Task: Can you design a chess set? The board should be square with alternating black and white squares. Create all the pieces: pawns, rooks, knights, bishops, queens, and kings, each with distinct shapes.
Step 1504:
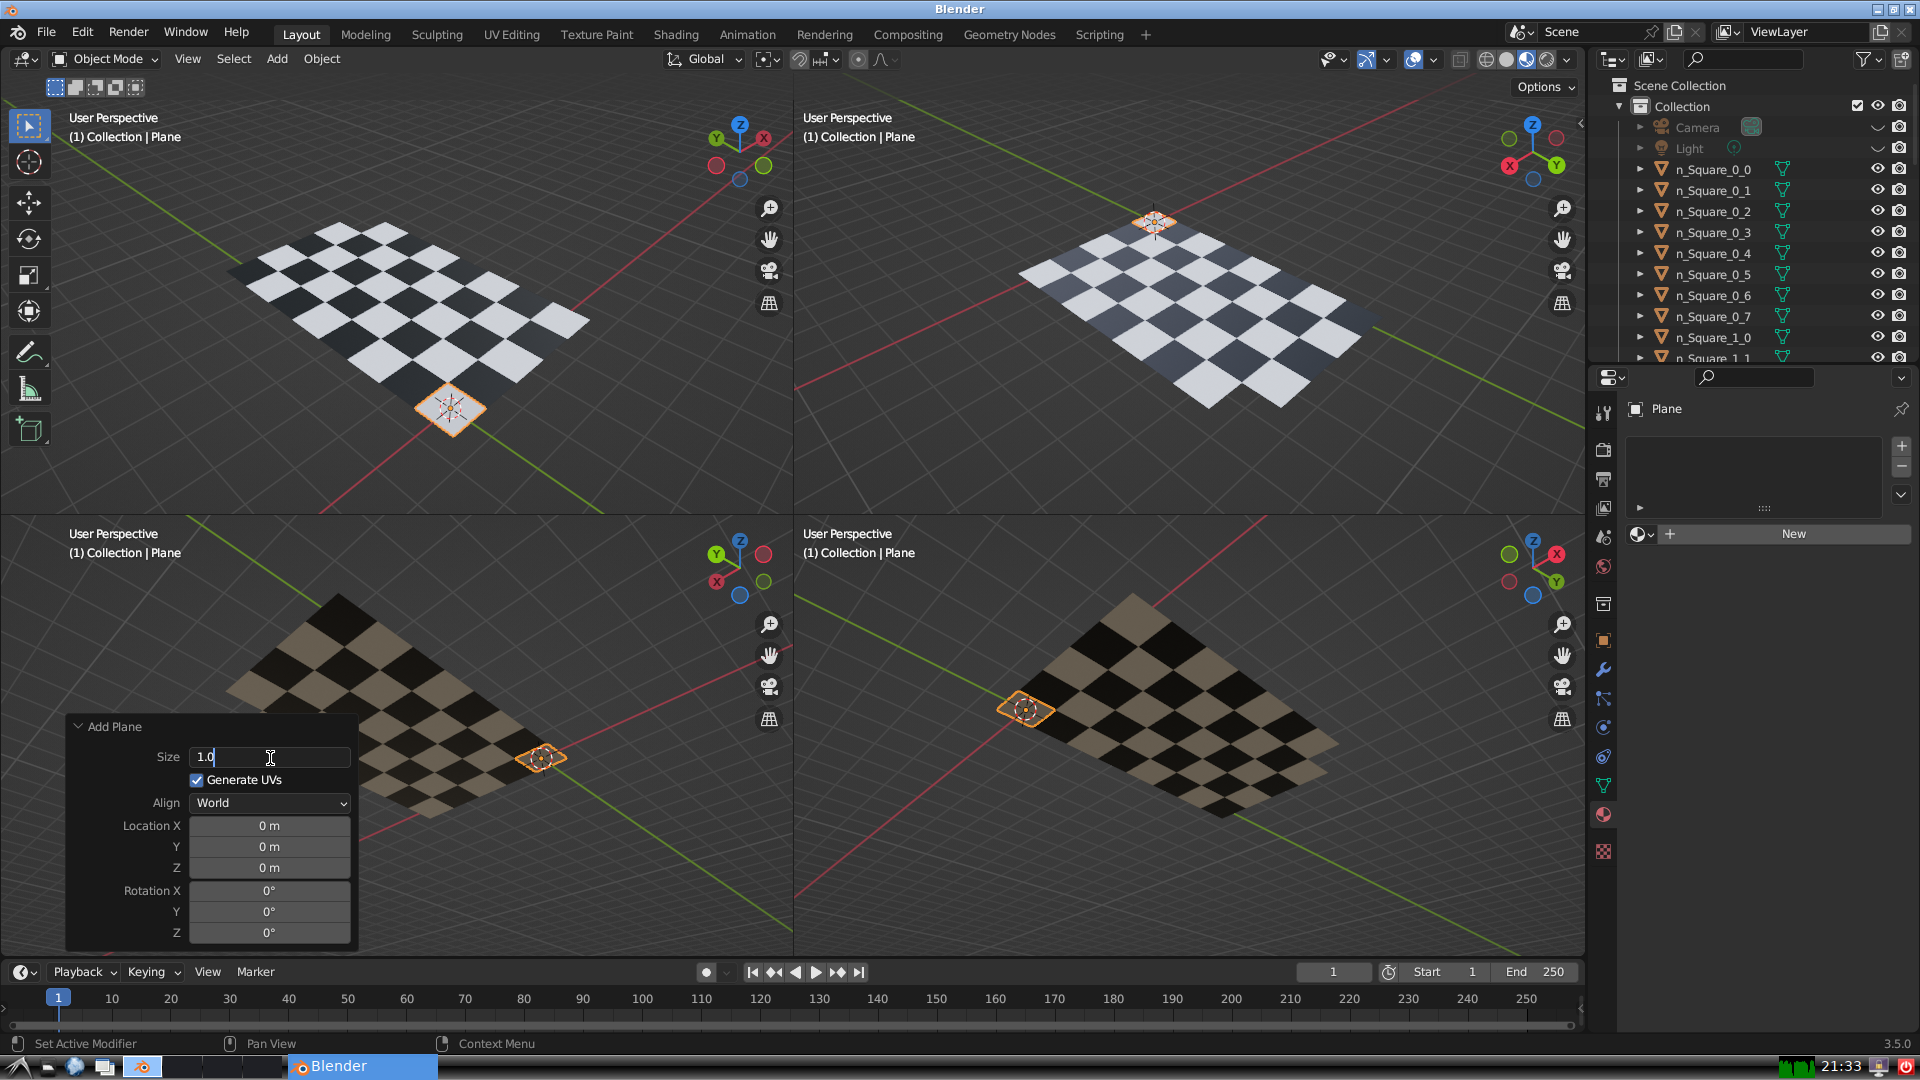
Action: {"key_press": ['Return']}